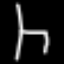
Label: chair